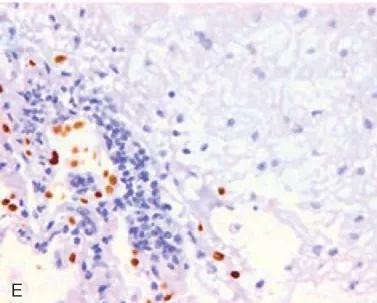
(E) Positive expression of thyroid transcription factor-1 is only visible in pneumocytes entrapped at the margin of the tumor.
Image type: pathology (immunostaining)